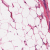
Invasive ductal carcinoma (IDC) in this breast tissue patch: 0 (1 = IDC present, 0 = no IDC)